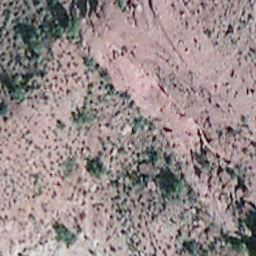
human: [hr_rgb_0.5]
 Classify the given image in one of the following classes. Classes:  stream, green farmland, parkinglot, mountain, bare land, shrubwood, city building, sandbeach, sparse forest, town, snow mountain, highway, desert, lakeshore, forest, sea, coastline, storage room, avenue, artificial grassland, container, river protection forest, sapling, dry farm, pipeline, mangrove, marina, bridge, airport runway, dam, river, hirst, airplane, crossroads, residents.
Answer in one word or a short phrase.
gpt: bare land